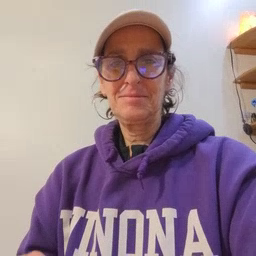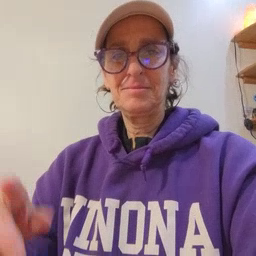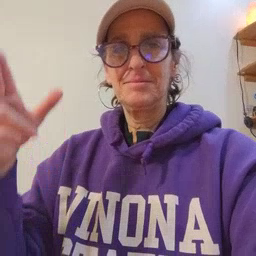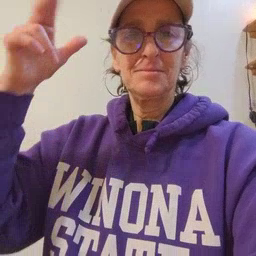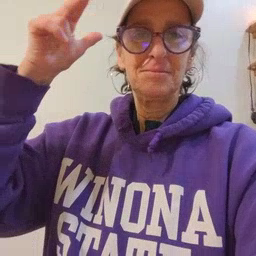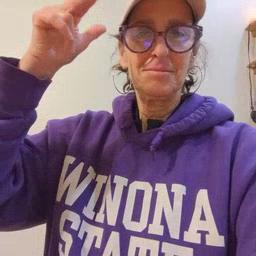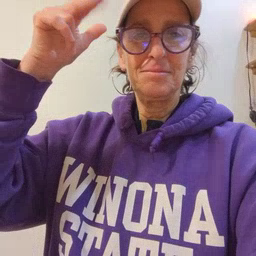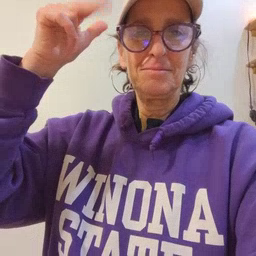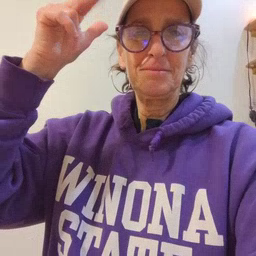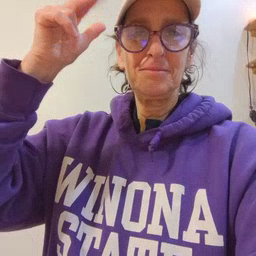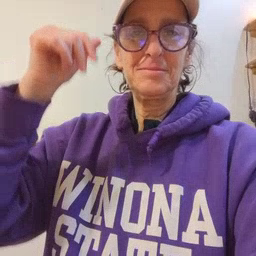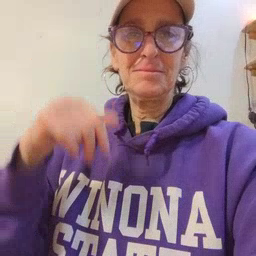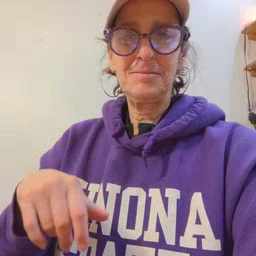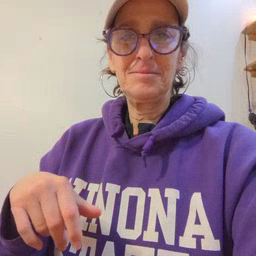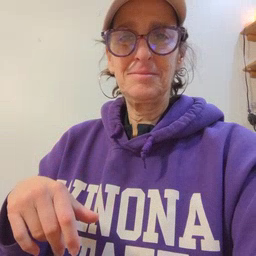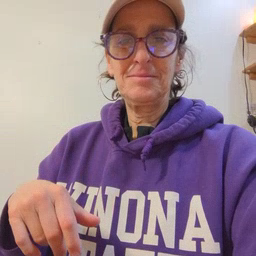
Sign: horse